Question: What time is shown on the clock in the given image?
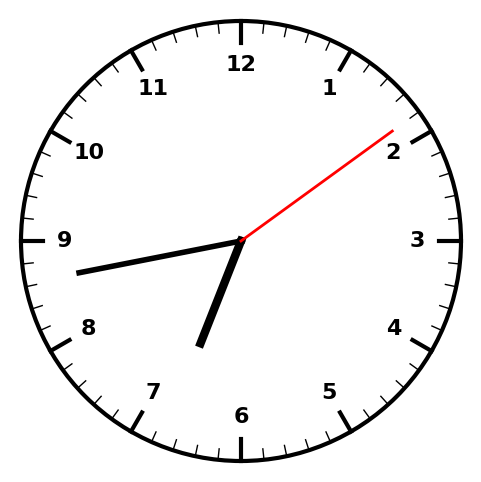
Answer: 06:43:09